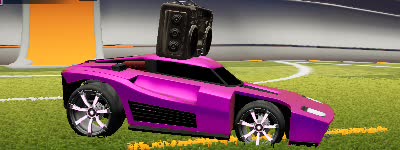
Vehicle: breakout